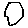
Label: hexagon